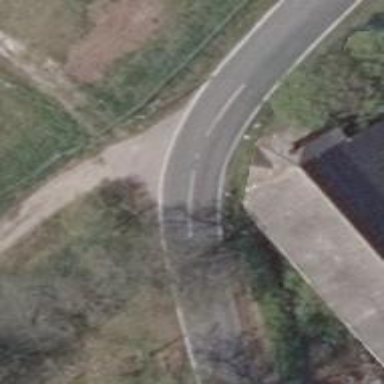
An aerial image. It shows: Asphalt road classified as tertiary.